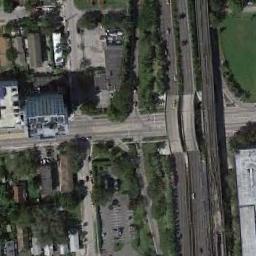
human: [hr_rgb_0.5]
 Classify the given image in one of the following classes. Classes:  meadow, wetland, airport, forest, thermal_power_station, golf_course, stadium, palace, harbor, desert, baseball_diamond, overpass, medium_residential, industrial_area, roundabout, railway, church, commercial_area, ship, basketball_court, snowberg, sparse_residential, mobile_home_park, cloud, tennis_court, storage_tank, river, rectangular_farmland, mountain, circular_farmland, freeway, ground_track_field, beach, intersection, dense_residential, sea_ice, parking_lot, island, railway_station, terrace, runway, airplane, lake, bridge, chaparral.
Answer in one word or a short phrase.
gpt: overpass